Aerial crown-view tile of a tropical tree (Barro Colorado Island, Panama), acquired 20250512:
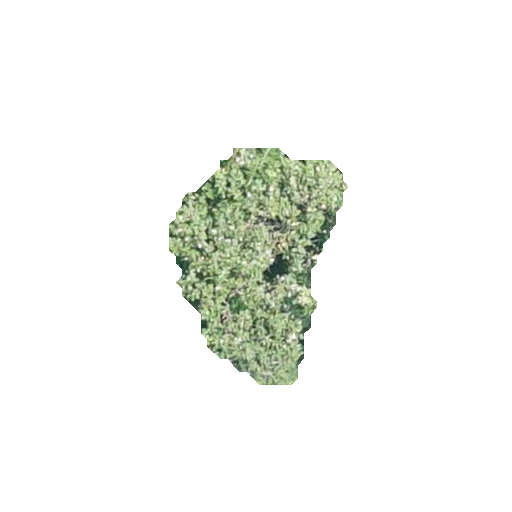
Species: Miconia argentea
GBIF accepted scientific name: Miconia argentea
Crown area: 40.727 m²